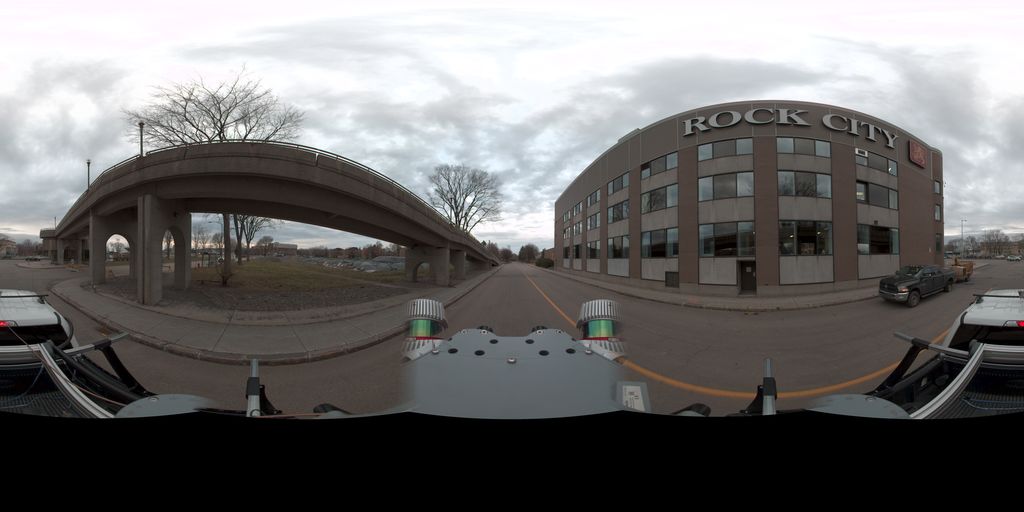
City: quebec_city